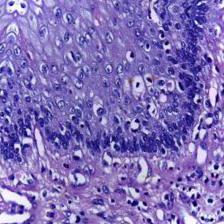
Diagnosis: Normal